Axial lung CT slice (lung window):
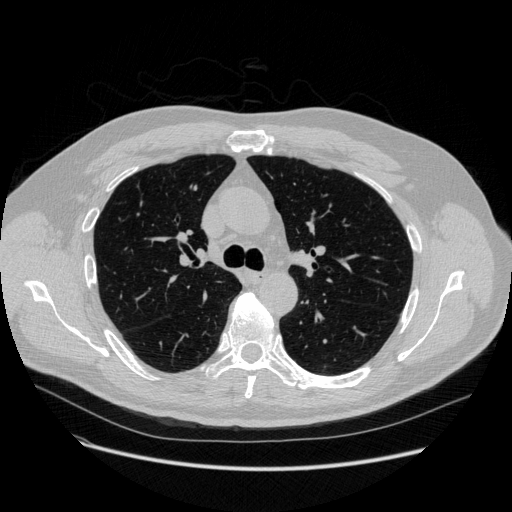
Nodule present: no